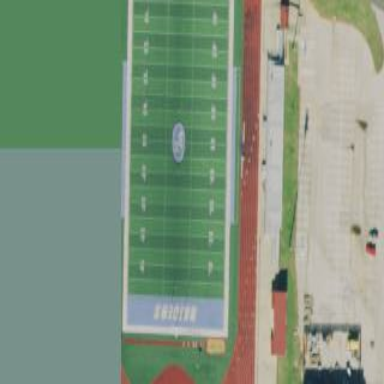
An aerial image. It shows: Pitch for American football.